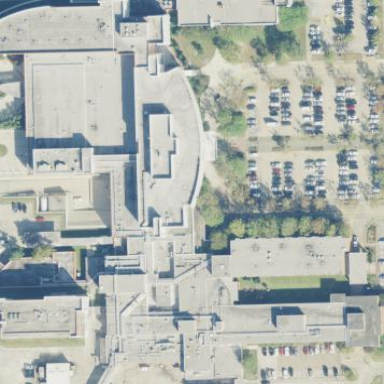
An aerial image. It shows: Hospital building.